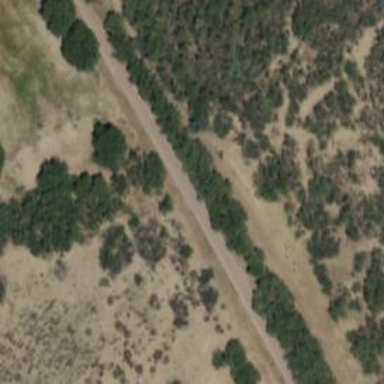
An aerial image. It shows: Cutline path on unclassified road.